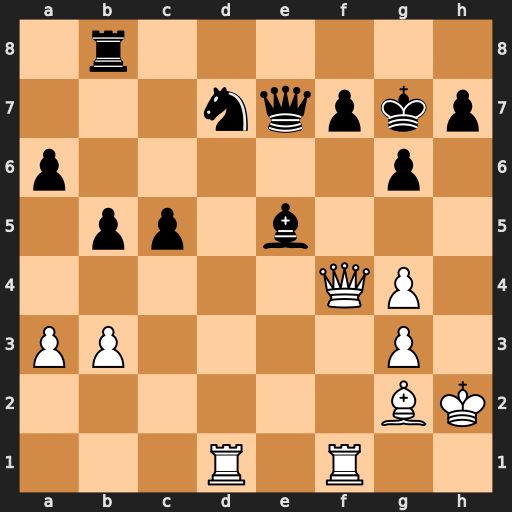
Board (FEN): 1r6/3nqpkp/p5p1/1pp1b3/5QP1/PP4P1/6BK/3R1R2
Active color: w
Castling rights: -
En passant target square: -
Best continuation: Rxd7 Bxf4 Rxe7